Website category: university
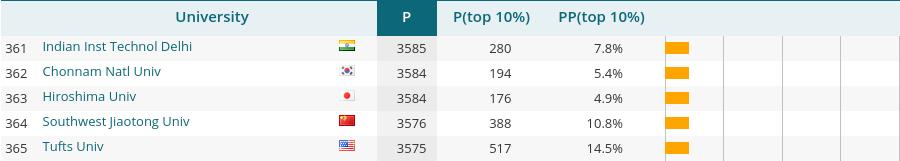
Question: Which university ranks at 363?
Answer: Hiroshima Univ

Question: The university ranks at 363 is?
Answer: Hiroshima Univ

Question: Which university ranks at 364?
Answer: Southwest Jiaotong Univ

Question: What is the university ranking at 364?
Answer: Southwest Jiaotong Univ

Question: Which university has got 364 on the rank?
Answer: Southwest Jiaotong Univ

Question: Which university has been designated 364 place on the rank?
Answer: Southwest Jiaotong Univ

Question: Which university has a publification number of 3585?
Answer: Indian Inst Technol Delhi

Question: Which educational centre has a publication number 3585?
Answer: Indian Inst Technol Delhi

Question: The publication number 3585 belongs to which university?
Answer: Indian Inst Technol Delhi

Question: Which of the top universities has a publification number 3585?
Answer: Indian Inst Technol Delhi

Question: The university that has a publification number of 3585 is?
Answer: Indian Inst Technol Delhi

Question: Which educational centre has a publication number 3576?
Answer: Southwest Jiaotong Univ

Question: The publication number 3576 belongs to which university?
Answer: Southwest Jiaotong Univ

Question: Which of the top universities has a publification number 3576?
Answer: Southwest Jiaotong Univ

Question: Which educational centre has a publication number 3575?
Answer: Tufts Univ

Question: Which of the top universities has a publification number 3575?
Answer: Tufts Univ

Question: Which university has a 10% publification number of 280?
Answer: Indian Inst Technol Delhi

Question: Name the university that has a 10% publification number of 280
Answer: Indian Inst Technol Delhi

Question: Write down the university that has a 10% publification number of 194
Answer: Chonnam Natl Univ

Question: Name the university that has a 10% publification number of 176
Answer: Hiroshima Univ

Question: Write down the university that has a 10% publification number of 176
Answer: Hiroshima Univ

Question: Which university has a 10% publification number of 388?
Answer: Southwest Jiaotong Univ

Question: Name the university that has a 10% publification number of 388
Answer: Southwest Jiaotong Univ

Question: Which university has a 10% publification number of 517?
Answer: Tufts Univ

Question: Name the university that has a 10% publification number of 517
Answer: Tufts Univ

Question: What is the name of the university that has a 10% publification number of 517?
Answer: Tufts Univ